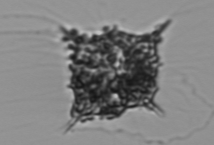
Label: Dictyocha